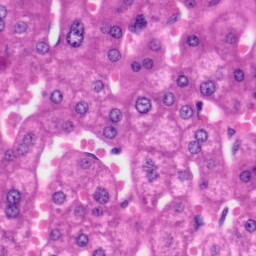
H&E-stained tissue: Liver